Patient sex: M
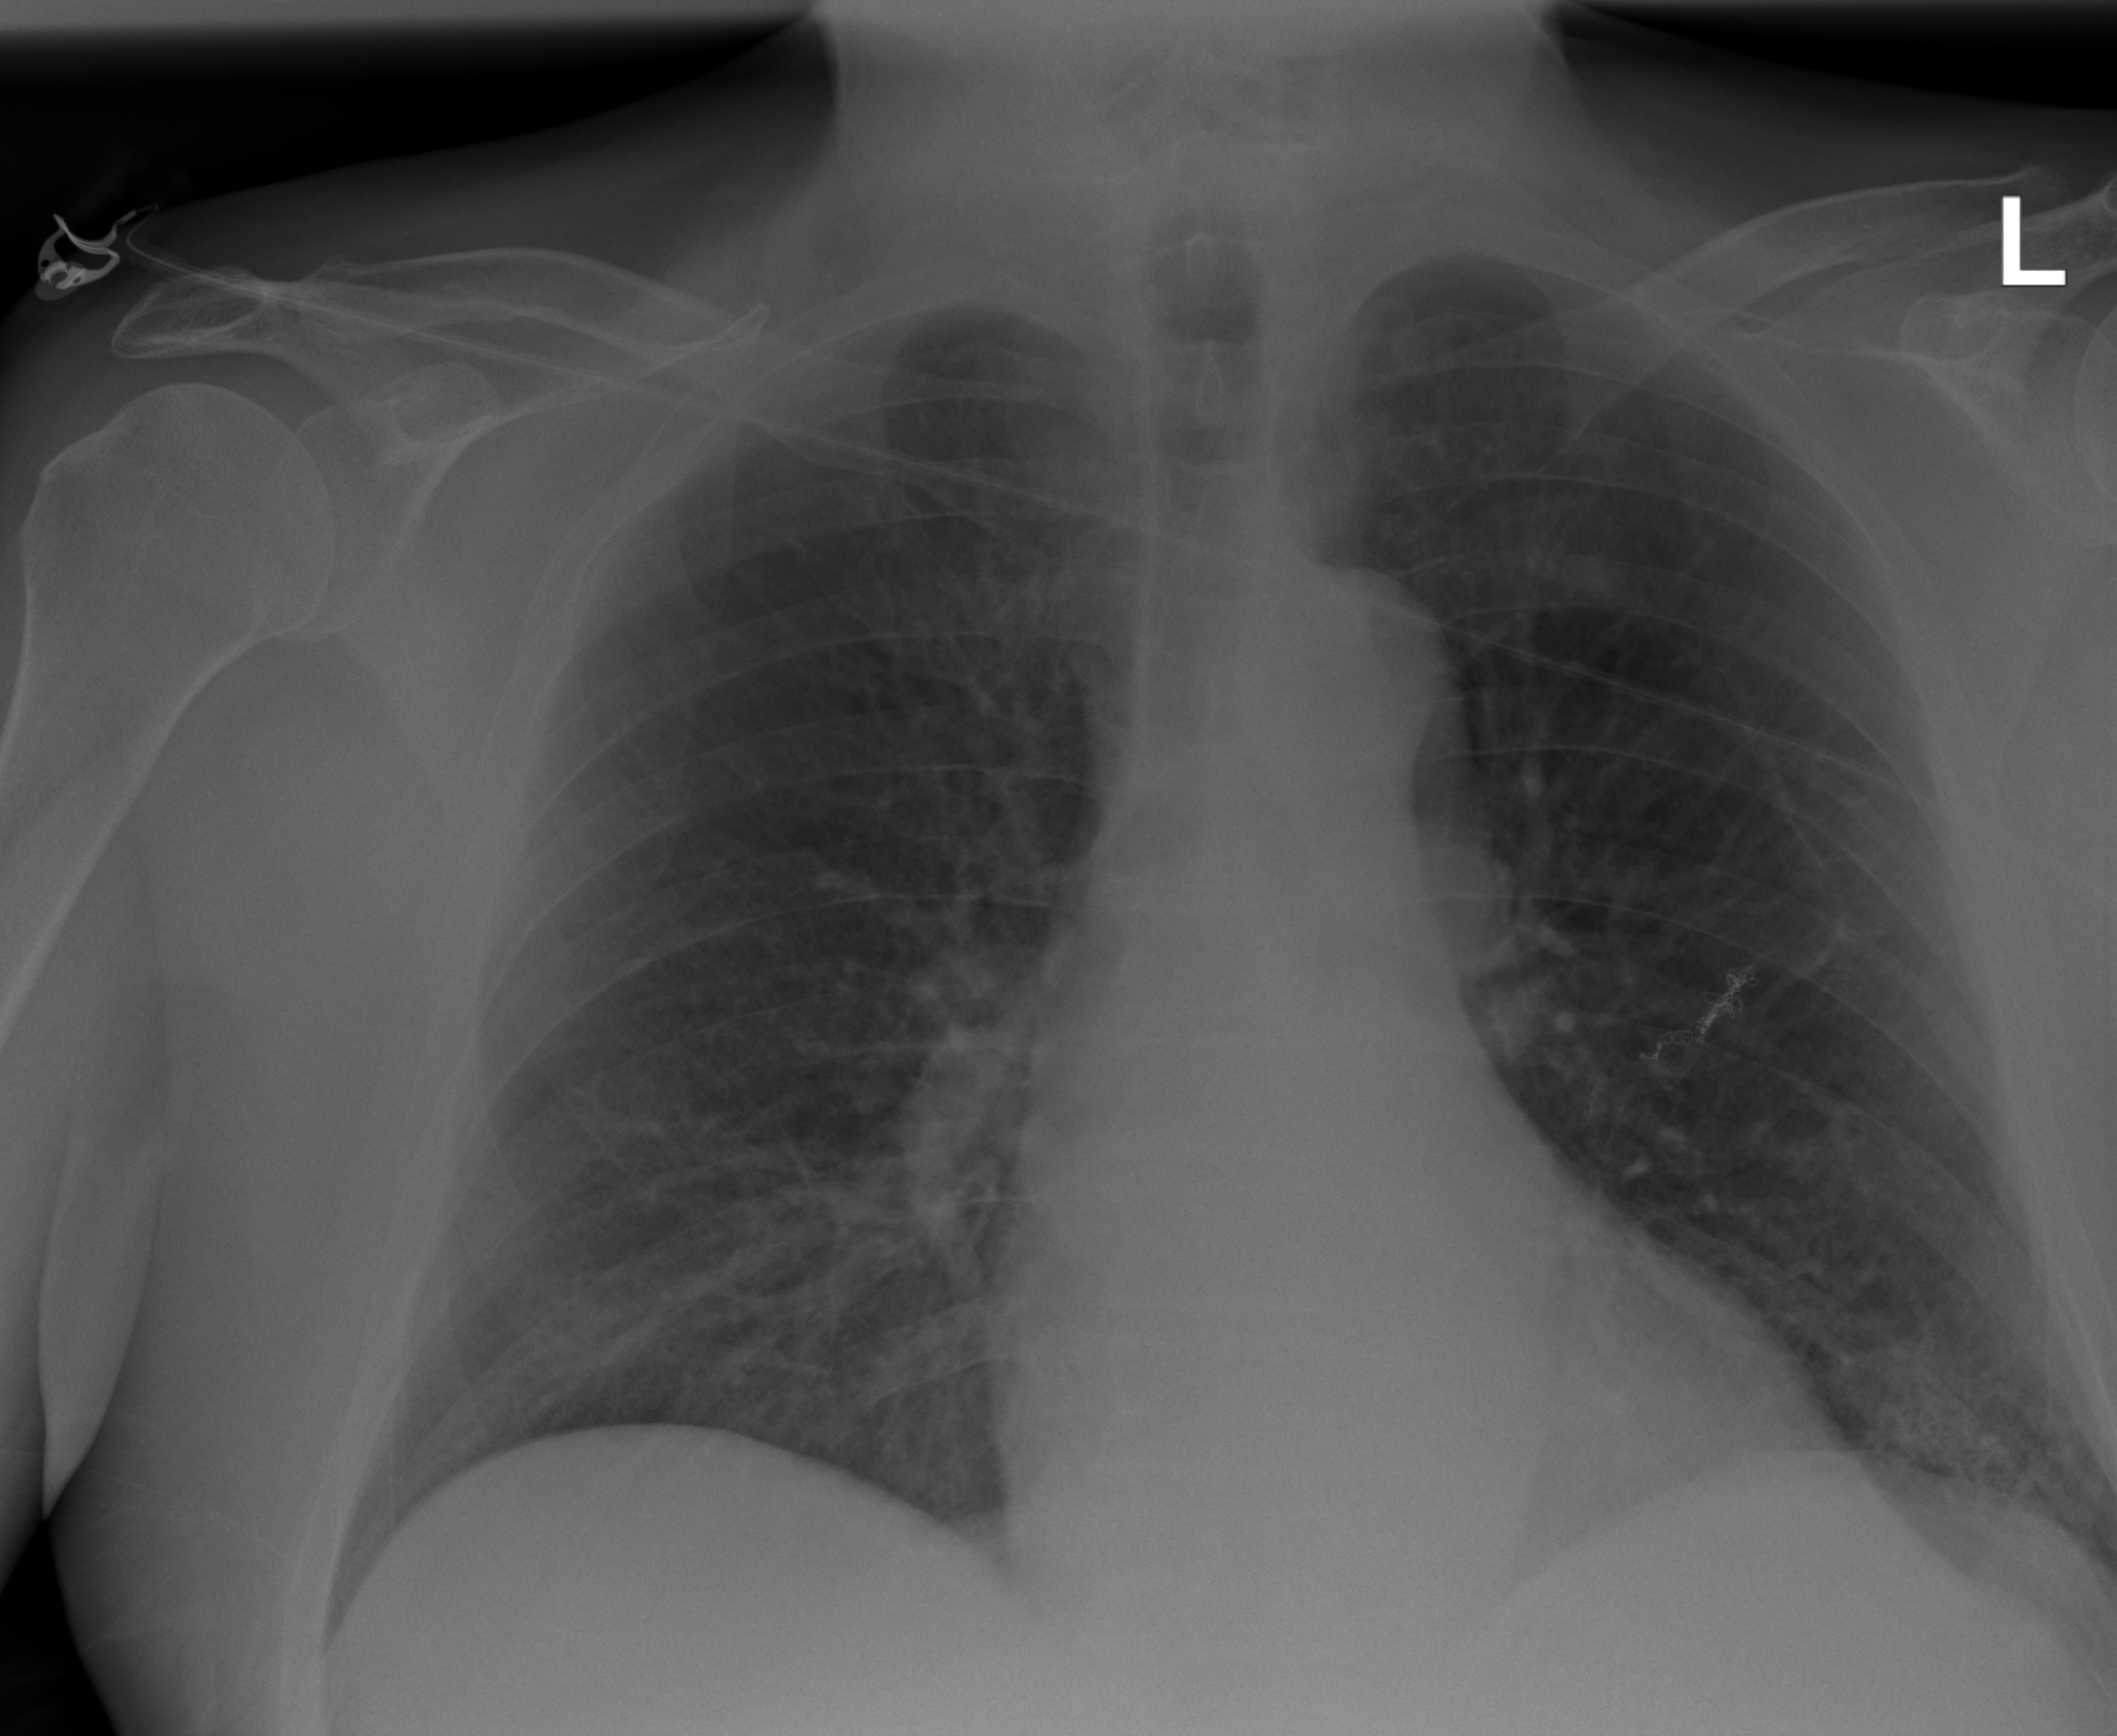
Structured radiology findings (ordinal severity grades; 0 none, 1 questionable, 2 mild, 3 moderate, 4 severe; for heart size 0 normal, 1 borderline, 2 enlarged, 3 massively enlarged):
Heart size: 0
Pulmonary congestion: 0
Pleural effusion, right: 0
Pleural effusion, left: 0
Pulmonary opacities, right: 0
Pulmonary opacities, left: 2
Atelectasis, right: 0
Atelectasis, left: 0